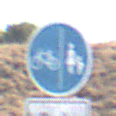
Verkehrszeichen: GetrennterRadUndGehwegRadwegLinks
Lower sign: HinweisDurchVerbaleAngabe2
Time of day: Midday
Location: Outdoor (RoadRail)
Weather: Clear
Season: Summer
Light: Natural